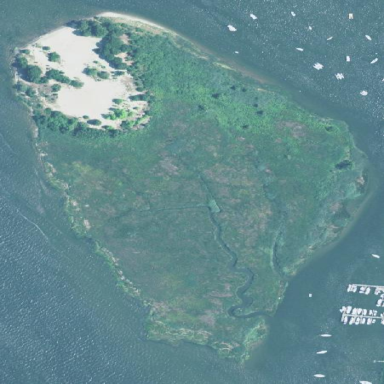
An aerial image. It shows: Islet located in wetland marsh area.